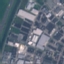
Land use / land cover: Industrial